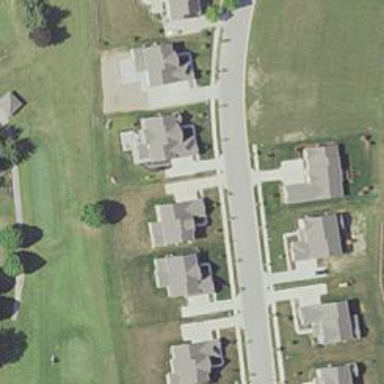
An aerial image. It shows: Residential road.